Field crop: tomato
Growth stage: 1
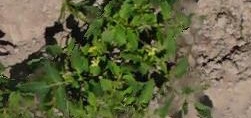
Species: tomato